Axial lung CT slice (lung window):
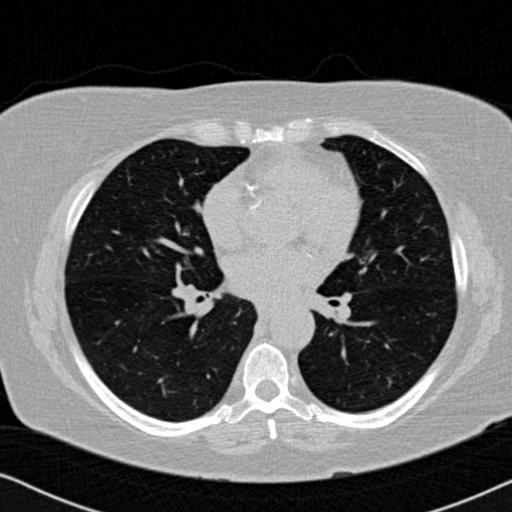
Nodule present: no